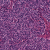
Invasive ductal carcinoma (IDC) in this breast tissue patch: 1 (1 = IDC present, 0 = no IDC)